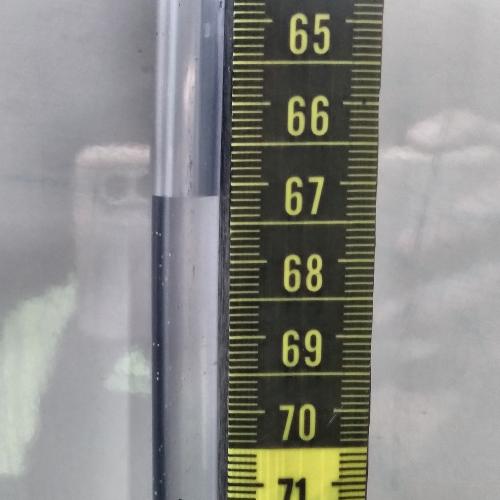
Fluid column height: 67.2 cm